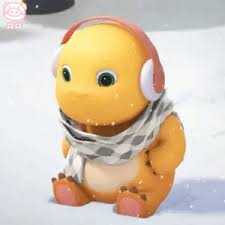
Label: nailong